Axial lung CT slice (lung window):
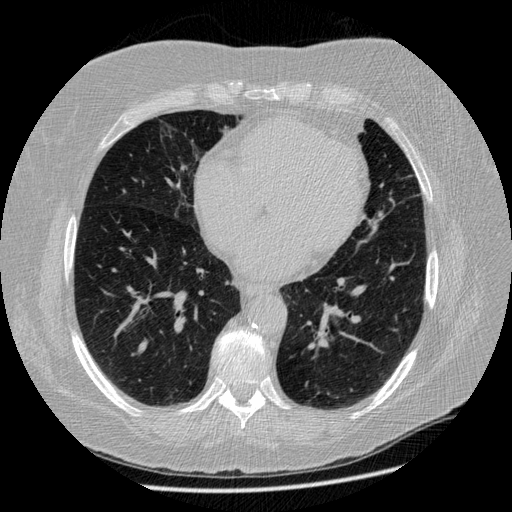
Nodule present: no